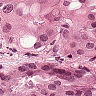
Metastatic tissue present: yes